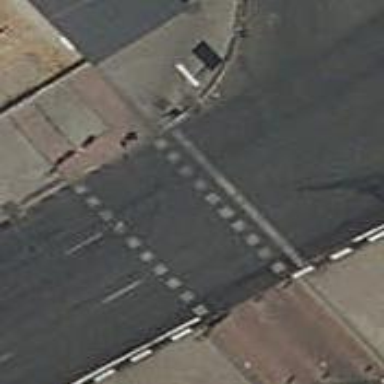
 there are traffic signals and zebra crossing."